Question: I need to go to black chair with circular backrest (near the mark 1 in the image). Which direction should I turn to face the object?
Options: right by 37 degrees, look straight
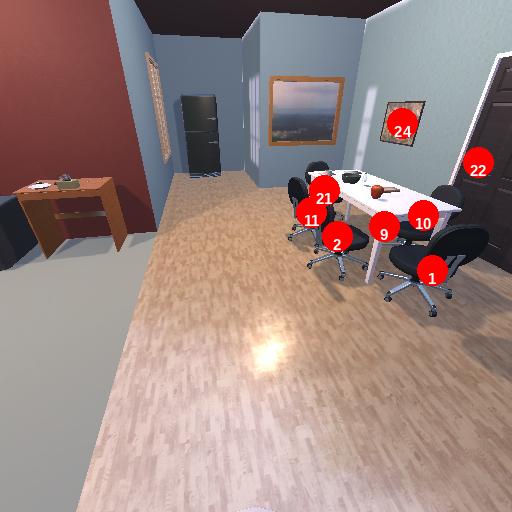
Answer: right by 37 degrees